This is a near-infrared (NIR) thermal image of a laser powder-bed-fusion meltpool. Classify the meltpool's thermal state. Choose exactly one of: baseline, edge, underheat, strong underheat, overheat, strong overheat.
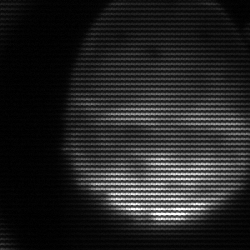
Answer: edge